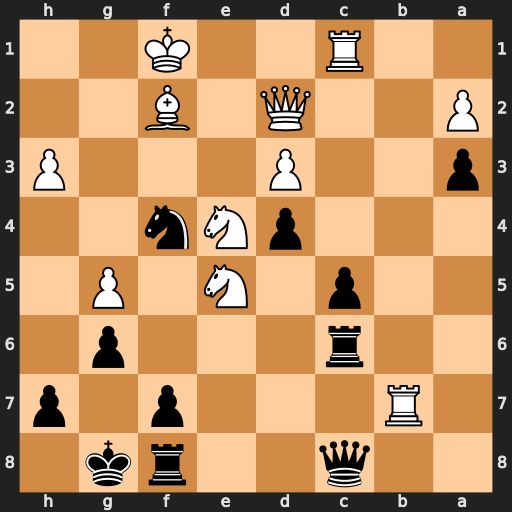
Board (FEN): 2q2rk1/1R3p1p/2r3p1/2p1N1P1/3pNn2/p2P3P/P2Q1B2/2R2K2
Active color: b
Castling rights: -
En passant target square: -
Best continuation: Qxh3+ Ke1 Qh1+ Bg1 Qxg1#